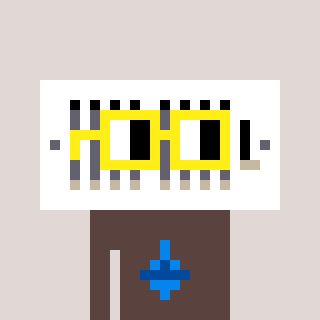
a pixel art character with square yellow glasses, a vent-shaped head and a darkbrown-colored body on a warm background